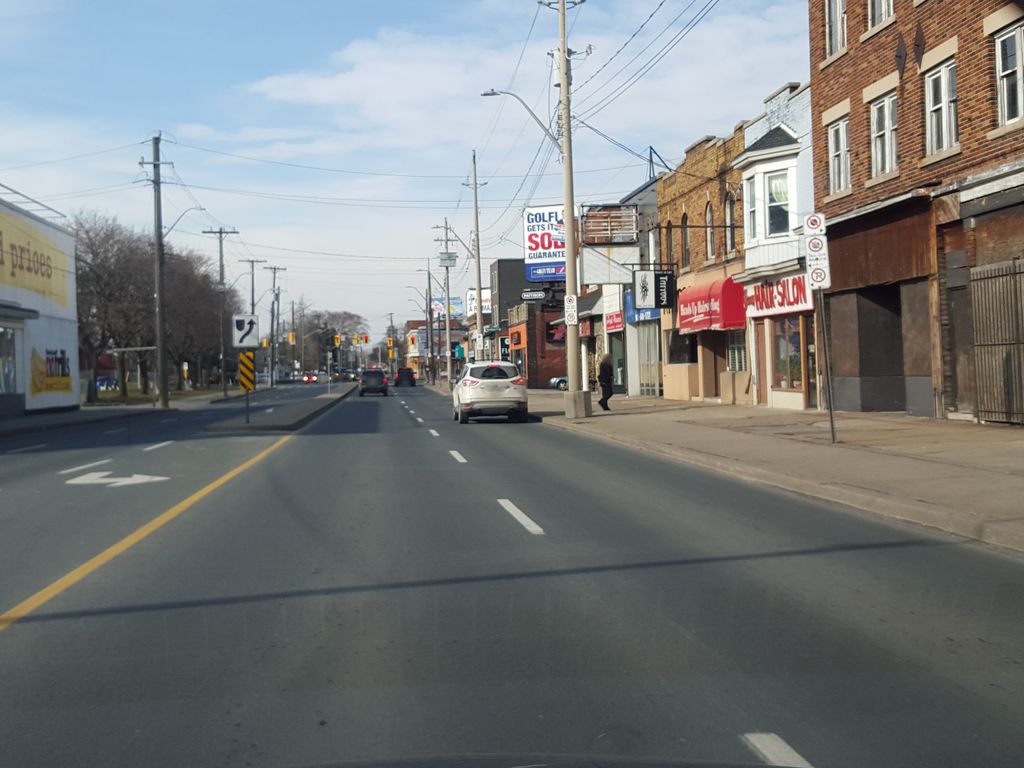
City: hamilton